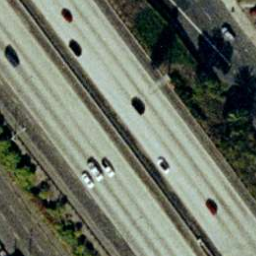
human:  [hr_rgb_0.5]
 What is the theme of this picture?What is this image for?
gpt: freeway